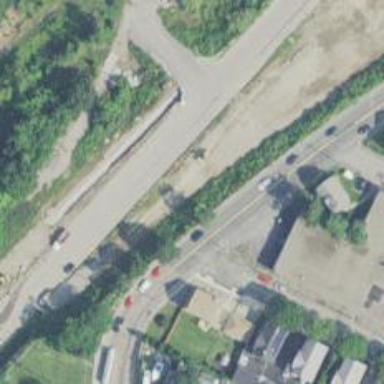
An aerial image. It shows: Secondary link road with asphalt surface.